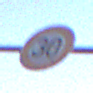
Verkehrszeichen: Geschwindigkeit30
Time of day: SunriseSunset
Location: Outdoor (Nature)
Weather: Clear
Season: NotSpecified
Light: Natural